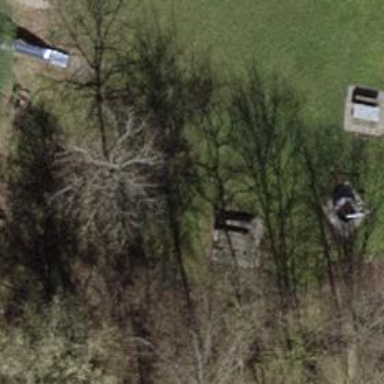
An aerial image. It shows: Picnic table located in leisure land area.